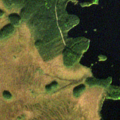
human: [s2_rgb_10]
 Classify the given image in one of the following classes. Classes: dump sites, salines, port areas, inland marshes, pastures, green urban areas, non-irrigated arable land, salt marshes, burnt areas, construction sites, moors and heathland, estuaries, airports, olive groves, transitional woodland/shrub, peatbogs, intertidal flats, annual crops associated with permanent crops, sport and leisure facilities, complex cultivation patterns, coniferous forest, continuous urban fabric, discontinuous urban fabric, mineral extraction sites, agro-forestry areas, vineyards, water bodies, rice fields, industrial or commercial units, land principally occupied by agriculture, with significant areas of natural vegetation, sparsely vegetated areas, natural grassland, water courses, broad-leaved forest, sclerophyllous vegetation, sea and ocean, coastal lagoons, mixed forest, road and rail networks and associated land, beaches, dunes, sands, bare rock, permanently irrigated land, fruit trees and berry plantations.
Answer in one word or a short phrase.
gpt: coniferous forest, peatbogs, water bodies